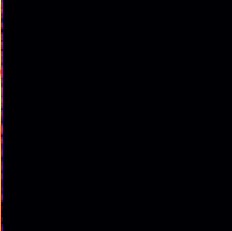
Sound class: Rain